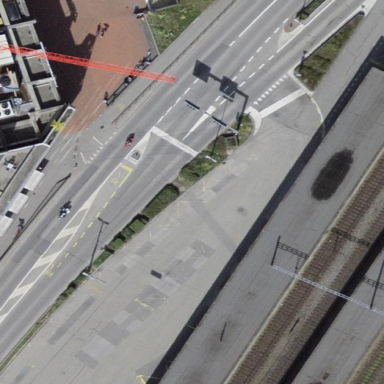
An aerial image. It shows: Bus station which is also public transport station.